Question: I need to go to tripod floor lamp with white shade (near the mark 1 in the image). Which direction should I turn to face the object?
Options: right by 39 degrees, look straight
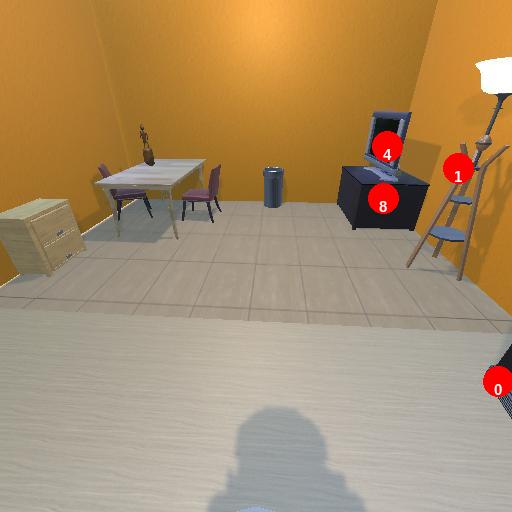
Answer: right by 39 degrees